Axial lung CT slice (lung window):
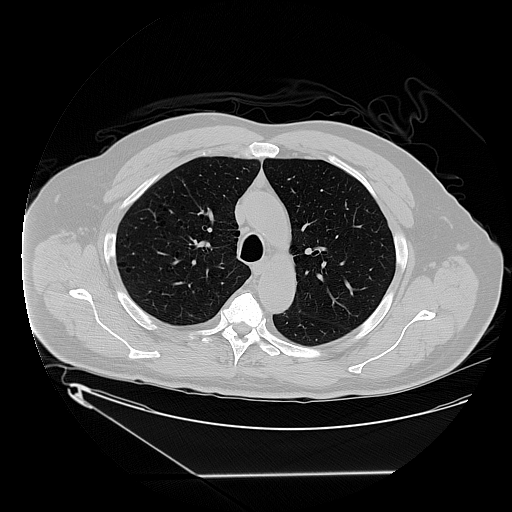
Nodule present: no